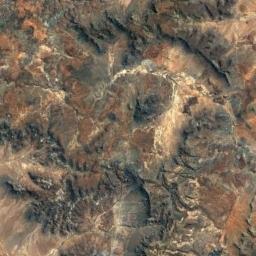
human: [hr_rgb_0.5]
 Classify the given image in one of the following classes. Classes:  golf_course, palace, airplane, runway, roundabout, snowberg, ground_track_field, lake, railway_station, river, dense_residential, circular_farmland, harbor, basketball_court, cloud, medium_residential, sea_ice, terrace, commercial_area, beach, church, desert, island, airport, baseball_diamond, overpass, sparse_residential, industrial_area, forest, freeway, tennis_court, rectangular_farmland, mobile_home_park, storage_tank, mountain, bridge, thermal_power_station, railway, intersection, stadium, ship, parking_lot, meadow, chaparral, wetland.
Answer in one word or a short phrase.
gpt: mountain